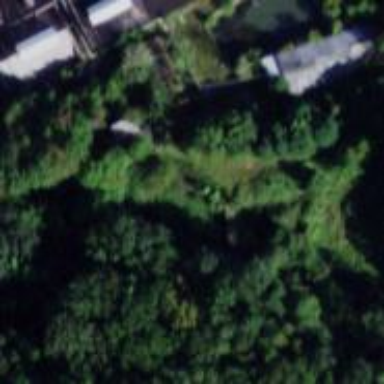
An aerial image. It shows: Abandoned railway bridge.